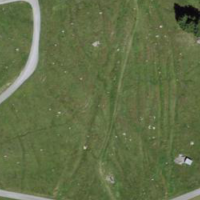
EUNIS habitat code: 24
Species observed at this site:
Calluna vulgaris